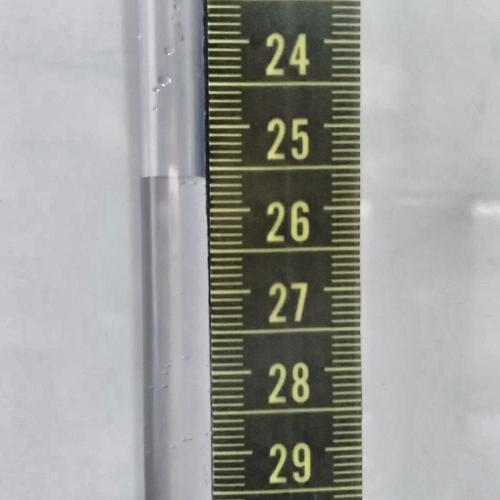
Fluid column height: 25.6 cm